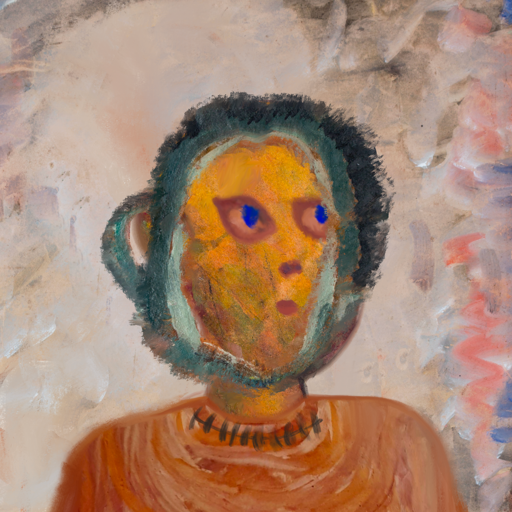
Background: Roy_Bahadur, Head And Neck Side: Gypsy_Mother, Face Side: Mother_And_Son_Mother, Bust: Pious_Lady, Hair Side: Boggyland, Head Accessory: Blank, Second Necklace: Blank, Necklace: In_The_Sun, Baby: Blank